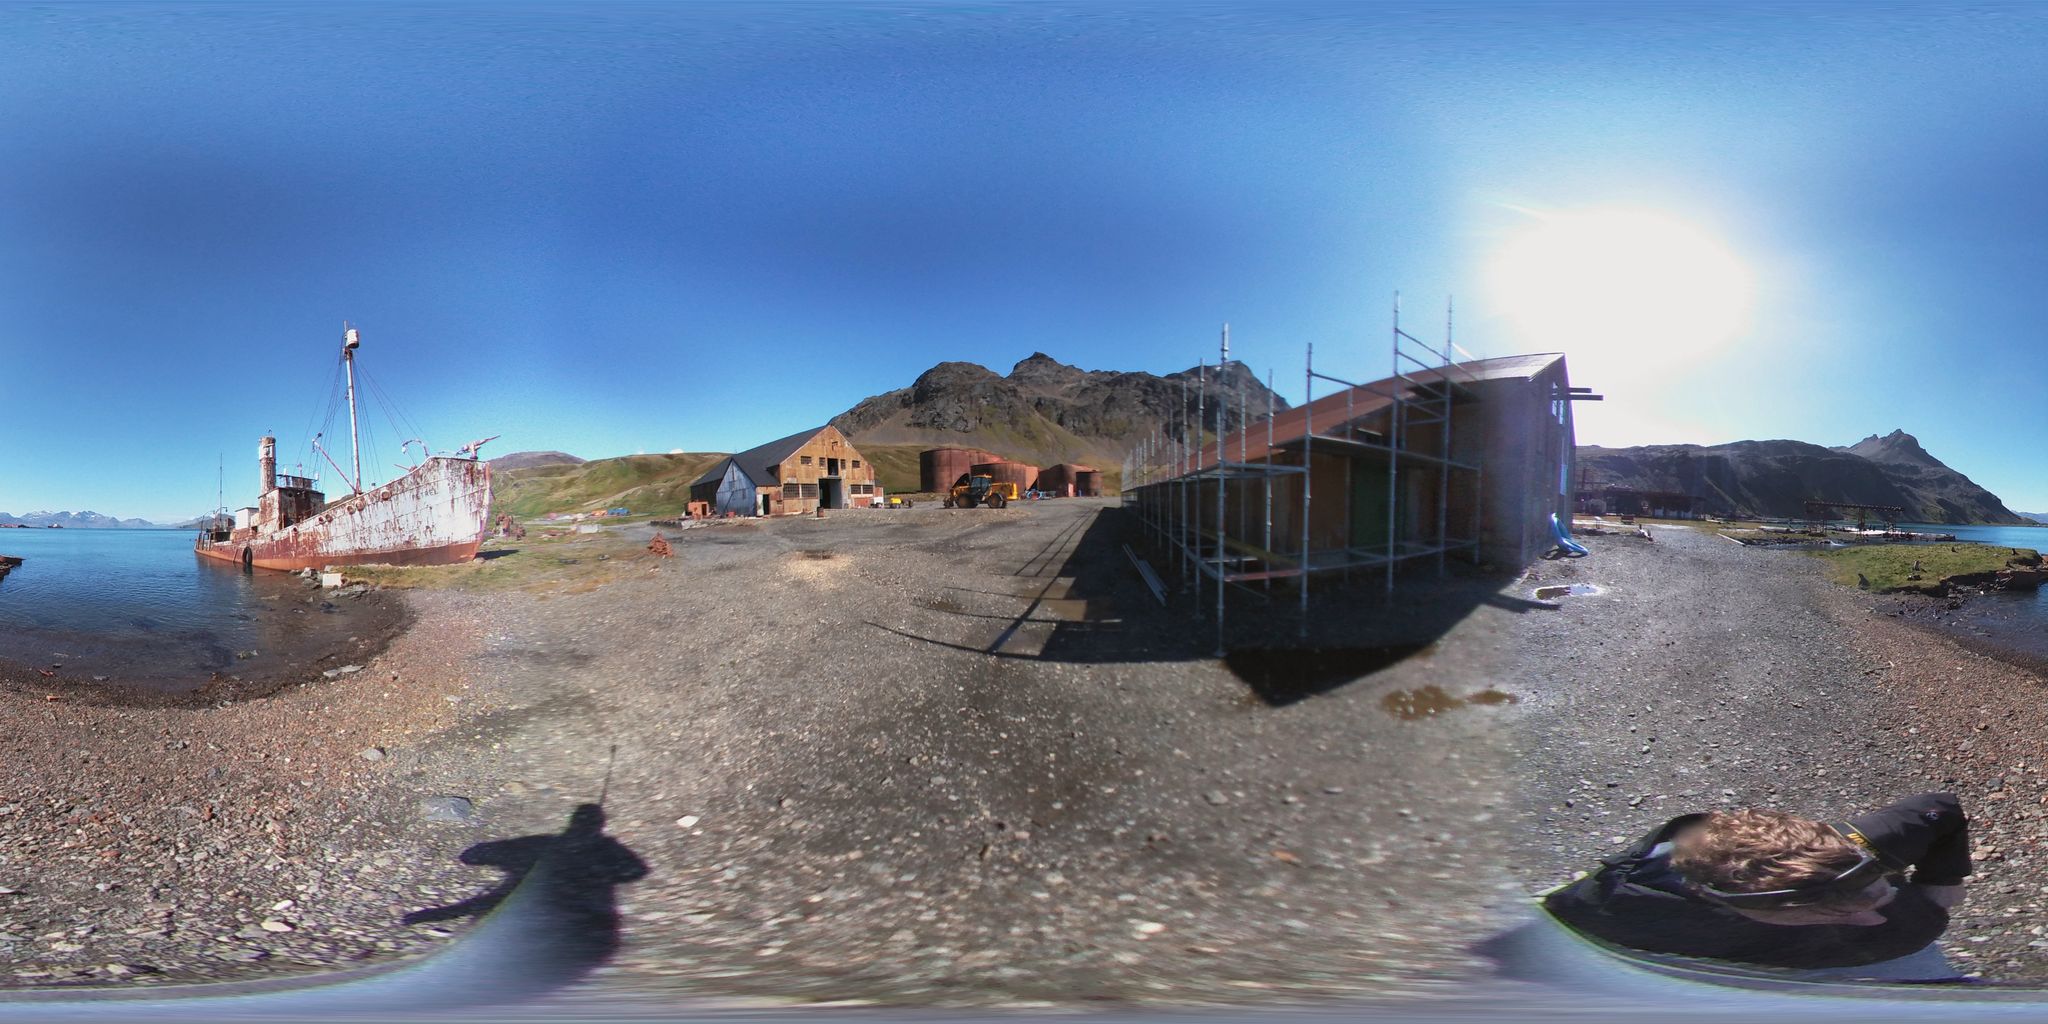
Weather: snowy
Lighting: day
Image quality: slightly poor
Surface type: walking surface
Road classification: track, path
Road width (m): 3.0
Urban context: water
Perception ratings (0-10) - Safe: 1.03, Lively: 2.83, Beautiful: 5.81, Boring: 9.01, Depressing: 3.52, Wealthy: 4.94